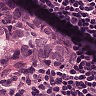
Metastatic tissue present: yes